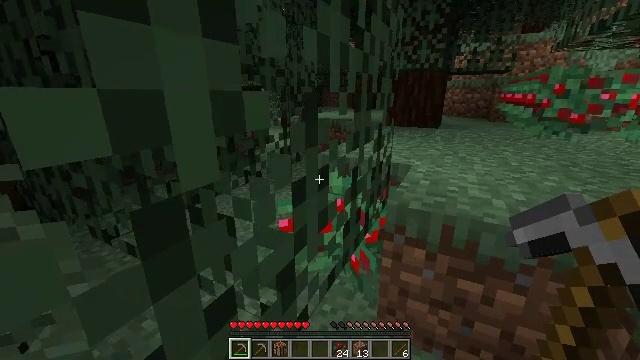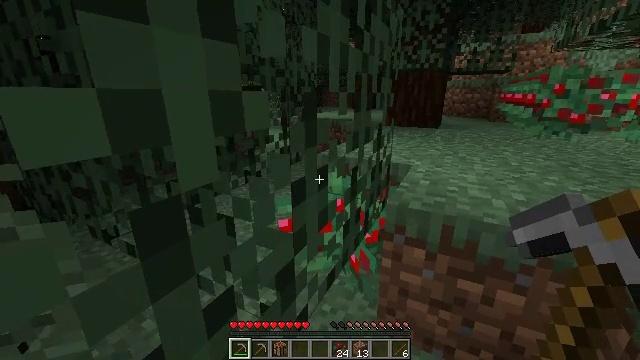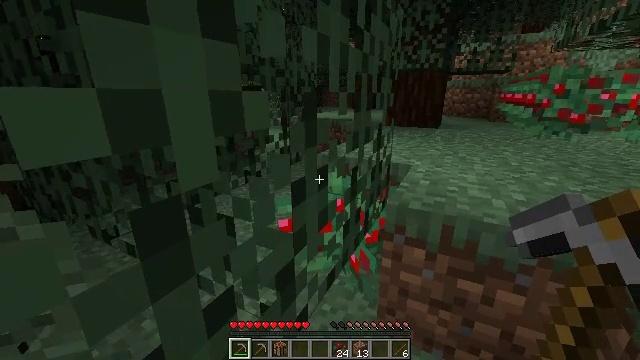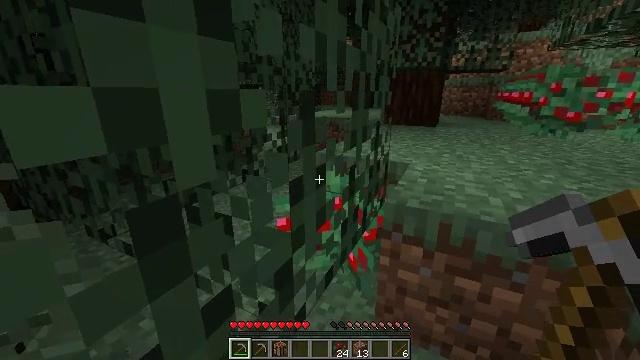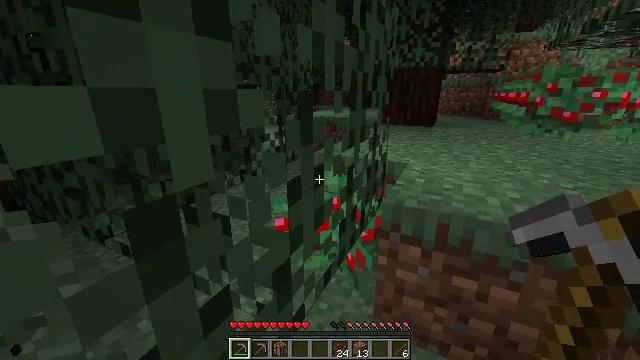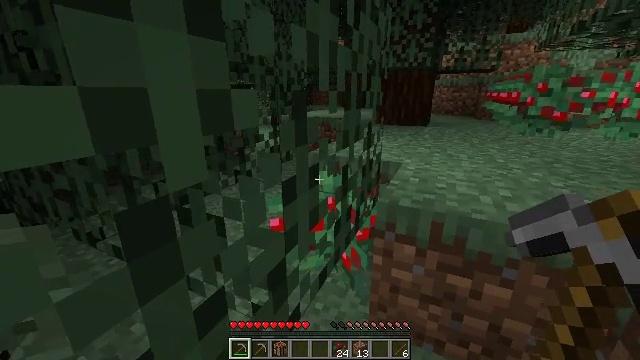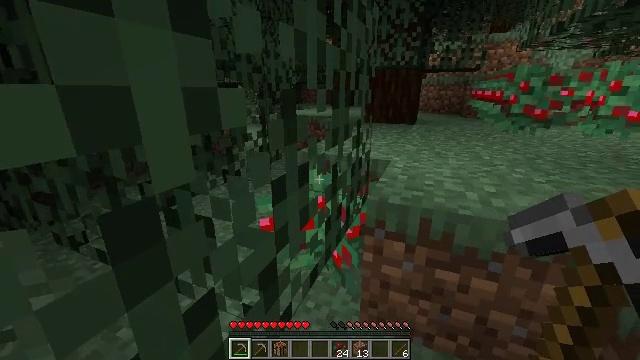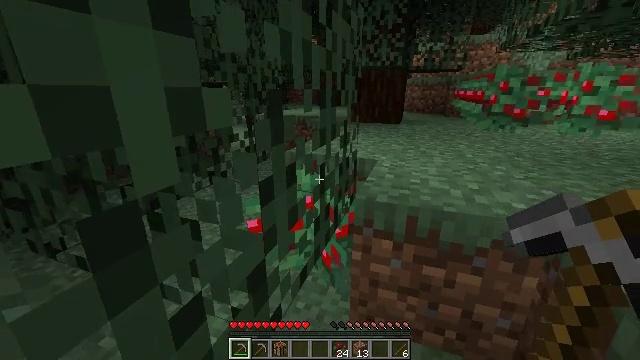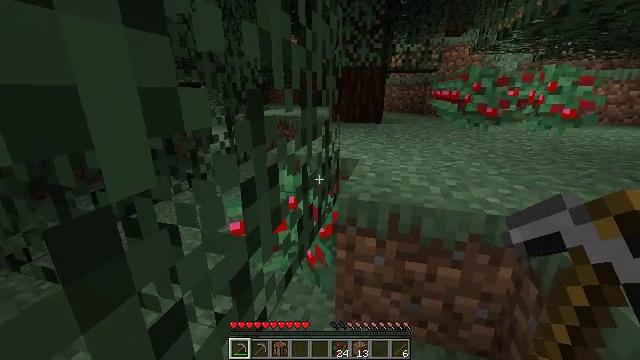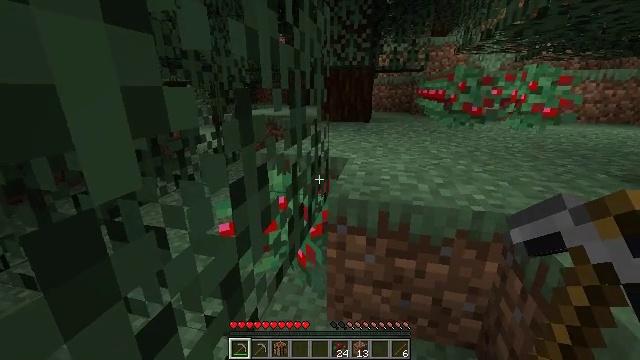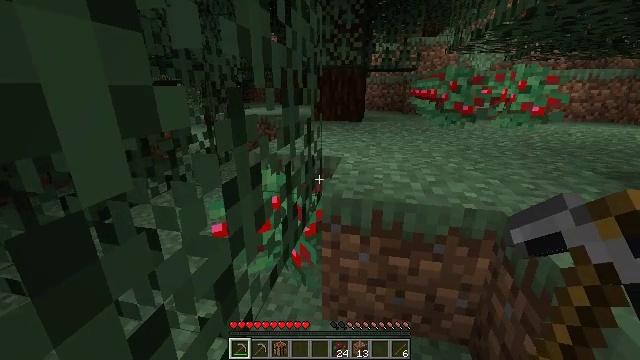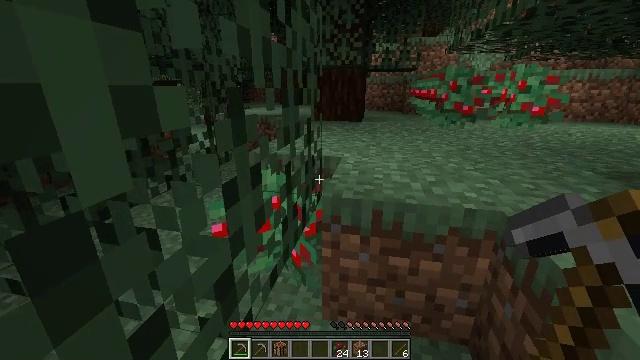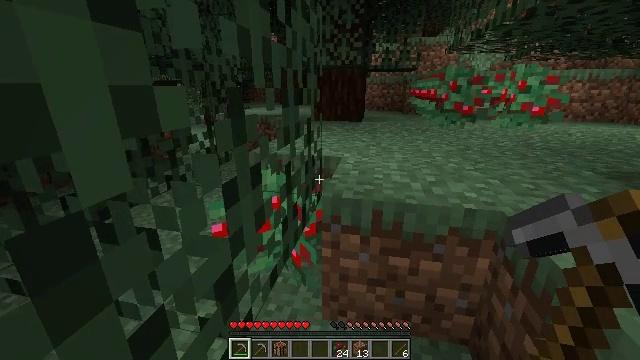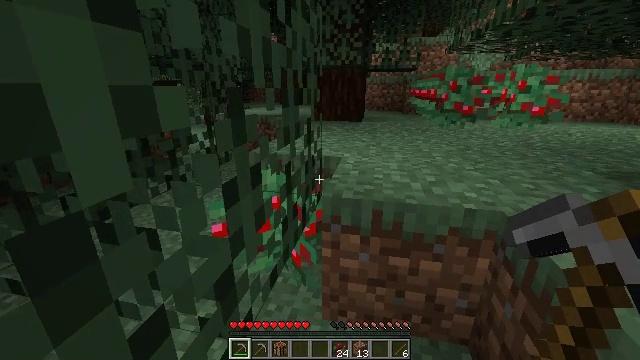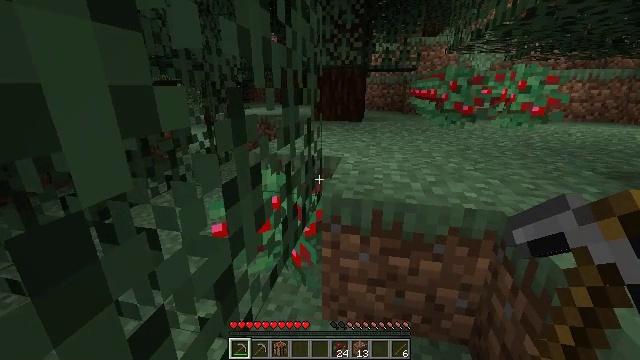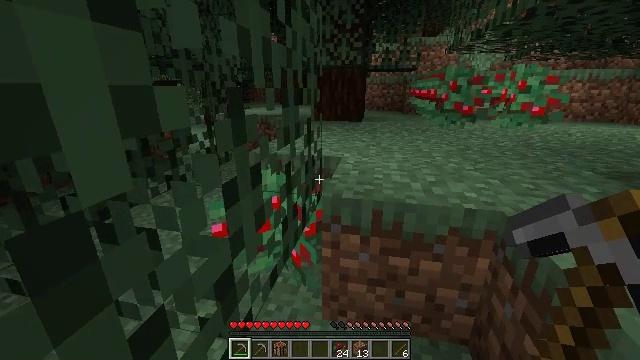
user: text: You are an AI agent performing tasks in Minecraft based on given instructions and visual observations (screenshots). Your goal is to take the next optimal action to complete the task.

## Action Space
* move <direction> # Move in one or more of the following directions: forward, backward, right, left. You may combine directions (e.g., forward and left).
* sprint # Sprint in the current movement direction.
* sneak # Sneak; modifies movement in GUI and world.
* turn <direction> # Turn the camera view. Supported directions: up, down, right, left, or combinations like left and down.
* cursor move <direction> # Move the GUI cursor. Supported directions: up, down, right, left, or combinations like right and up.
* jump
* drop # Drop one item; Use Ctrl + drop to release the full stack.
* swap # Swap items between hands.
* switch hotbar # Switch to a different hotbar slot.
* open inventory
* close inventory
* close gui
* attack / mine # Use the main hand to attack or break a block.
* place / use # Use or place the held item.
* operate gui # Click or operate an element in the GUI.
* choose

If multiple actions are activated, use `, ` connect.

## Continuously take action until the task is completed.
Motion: motion action
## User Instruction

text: Mine the sweet berry bush.
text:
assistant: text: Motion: no_op
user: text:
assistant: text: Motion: no_op
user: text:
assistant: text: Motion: no_op
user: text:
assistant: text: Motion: no_op
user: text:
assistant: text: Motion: turn right
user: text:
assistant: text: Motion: turn right
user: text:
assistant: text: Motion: turn right
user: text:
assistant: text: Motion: turn right
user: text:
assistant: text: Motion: turn right
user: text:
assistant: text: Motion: turn right
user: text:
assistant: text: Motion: no_op
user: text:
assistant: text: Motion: no_op
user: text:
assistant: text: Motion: no_op
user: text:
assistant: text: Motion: no_op
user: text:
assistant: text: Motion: no_op
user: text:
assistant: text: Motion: no_op
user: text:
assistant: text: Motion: no_op
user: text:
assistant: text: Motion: no_op
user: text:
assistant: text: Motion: no_op
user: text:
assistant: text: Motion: no_op
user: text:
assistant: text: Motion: move forward and move right
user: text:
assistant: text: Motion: move forward and move right
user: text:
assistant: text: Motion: move forward and move right
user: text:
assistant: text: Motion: move forward and move right
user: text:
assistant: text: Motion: move forward and move right
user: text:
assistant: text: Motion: move forward and move right, turn right
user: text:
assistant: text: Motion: move forward, turn right
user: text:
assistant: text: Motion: move forward, turn right
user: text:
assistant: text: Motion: move forward, turn right and up, jump
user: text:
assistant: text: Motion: move forward, turn right, jump